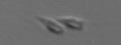
Label: Dinobryon